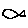
Label: fish